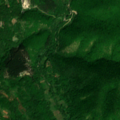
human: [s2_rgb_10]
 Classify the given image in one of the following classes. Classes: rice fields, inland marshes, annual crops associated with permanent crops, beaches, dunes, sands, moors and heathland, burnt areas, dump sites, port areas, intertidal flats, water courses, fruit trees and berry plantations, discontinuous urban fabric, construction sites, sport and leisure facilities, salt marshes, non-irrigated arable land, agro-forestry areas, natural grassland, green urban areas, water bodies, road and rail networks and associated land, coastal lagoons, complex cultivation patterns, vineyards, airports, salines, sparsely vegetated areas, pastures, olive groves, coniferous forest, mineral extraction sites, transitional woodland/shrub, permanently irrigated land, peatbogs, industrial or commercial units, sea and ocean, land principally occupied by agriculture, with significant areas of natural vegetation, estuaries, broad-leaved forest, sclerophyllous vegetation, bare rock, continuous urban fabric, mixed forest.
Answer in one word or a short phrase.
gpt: complex cultivation patterns, land principally occupied by agriculture, with significant areas of natural vegetation, broad-leaved forest, transitional woodland/shrub